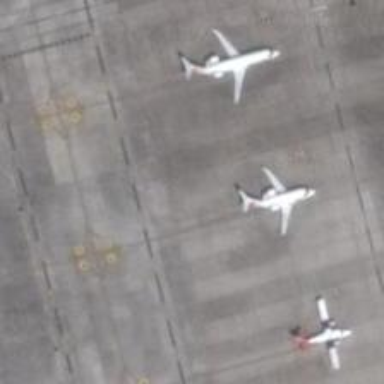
Each plane is neatly arranged along the lines of the airport .